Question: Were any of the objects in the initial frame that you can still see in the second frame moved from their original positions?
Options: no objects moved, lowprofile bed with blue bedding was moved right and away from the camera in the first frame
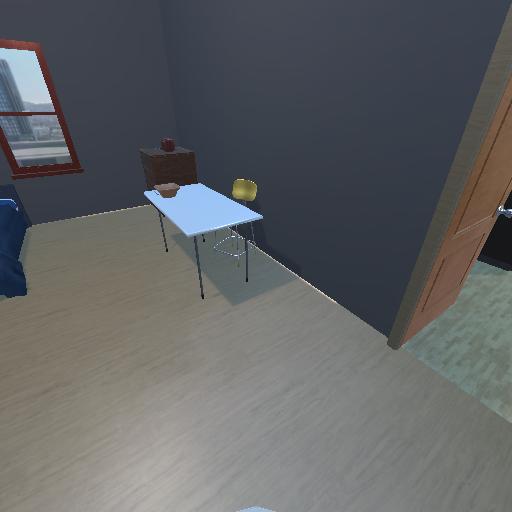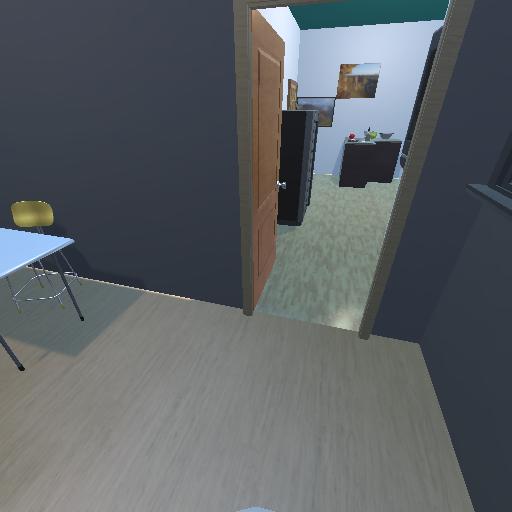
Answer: no objects moved